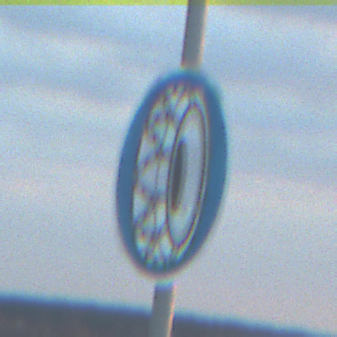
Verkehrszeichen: SchneekettenVorgeschrieben
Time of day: SunriseSunset
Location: Outdoor (Beach)
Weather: PartlyCloudy
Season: NotSpecified
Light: Natural